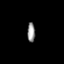
Tissue: lung
Cell type: Epithelial cells
Senescence score: 0.1951
Nuclear area (px): 147
Mean DAPI intensity: 149.483